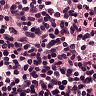
Metastatic tissue present: no